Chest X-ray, PA view. Patient: 47 years old, sex F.
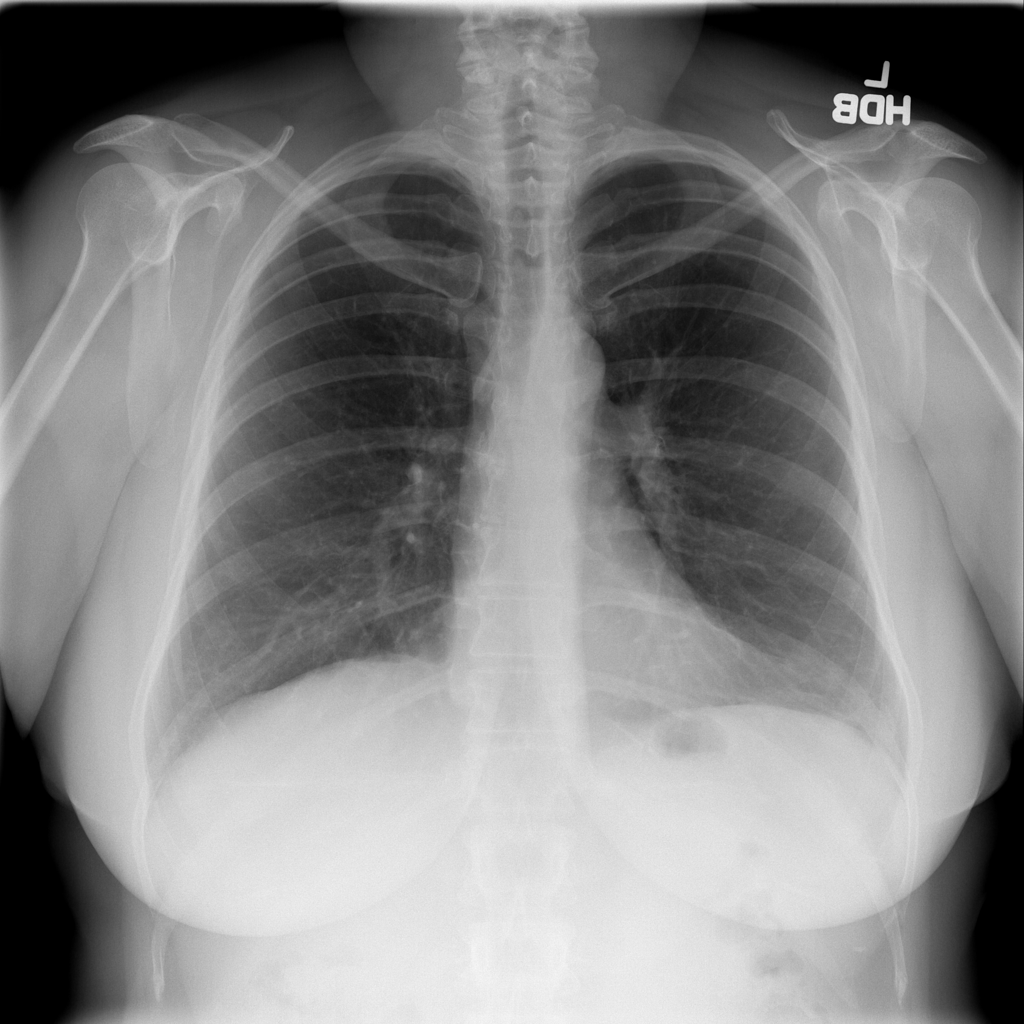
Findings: Atelectasis